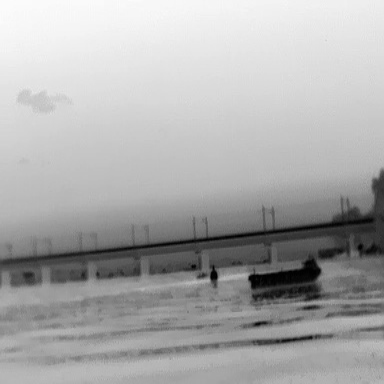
There is a warship in the infrared image.